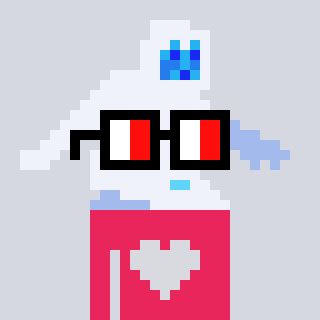
a pixel art character with square glasses with black frames and red eyes, a yeti-shaped head and a redpinkish-colored body on a cool background